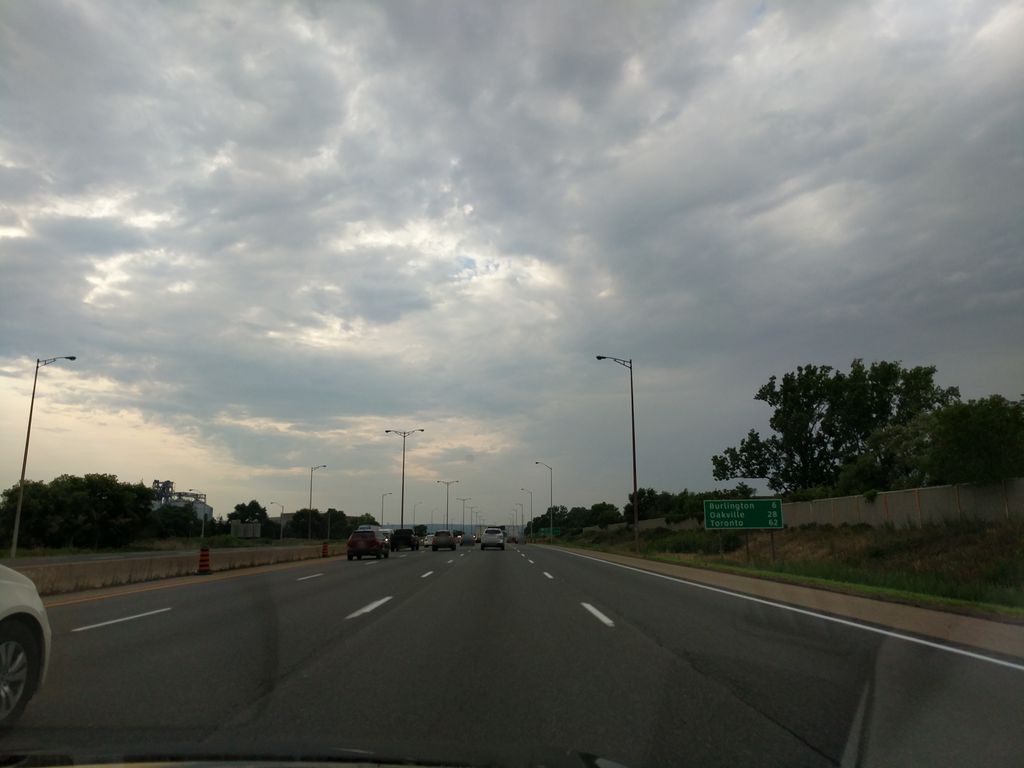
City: hamilton